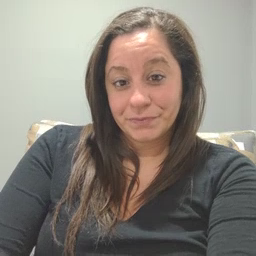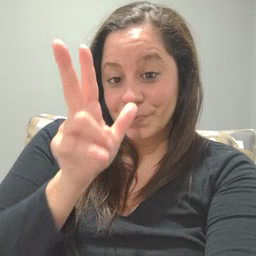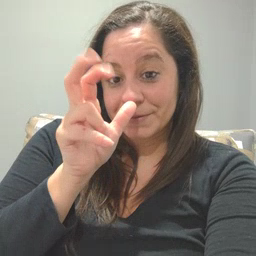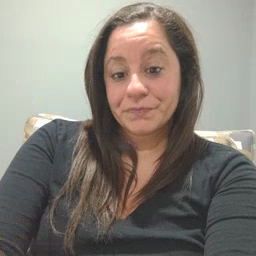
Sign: bug